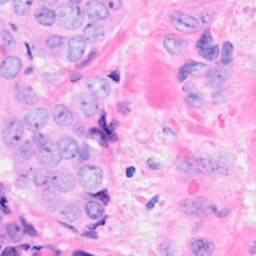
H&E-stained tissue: Breast